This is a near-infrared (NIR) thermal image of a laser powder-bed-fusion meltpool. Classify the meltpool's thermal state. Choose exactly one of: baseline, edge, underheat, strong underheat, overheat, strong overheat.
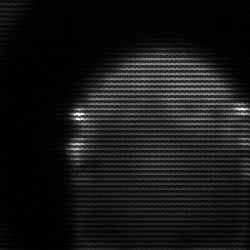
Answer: edge